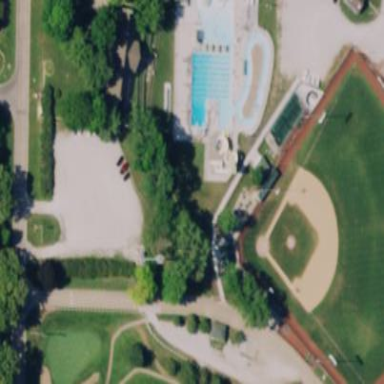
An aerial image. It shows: Baseball pitch for leisure and sports activities.